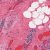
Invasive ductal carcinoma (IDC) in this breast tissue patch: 0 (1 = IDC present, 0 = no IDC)